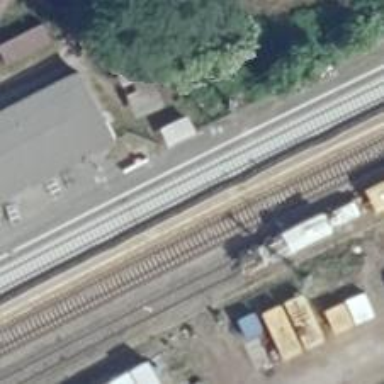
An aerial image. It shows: Railway stop with public transport stop position.